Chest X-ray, PA view. Patient: 26 years old, sex F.
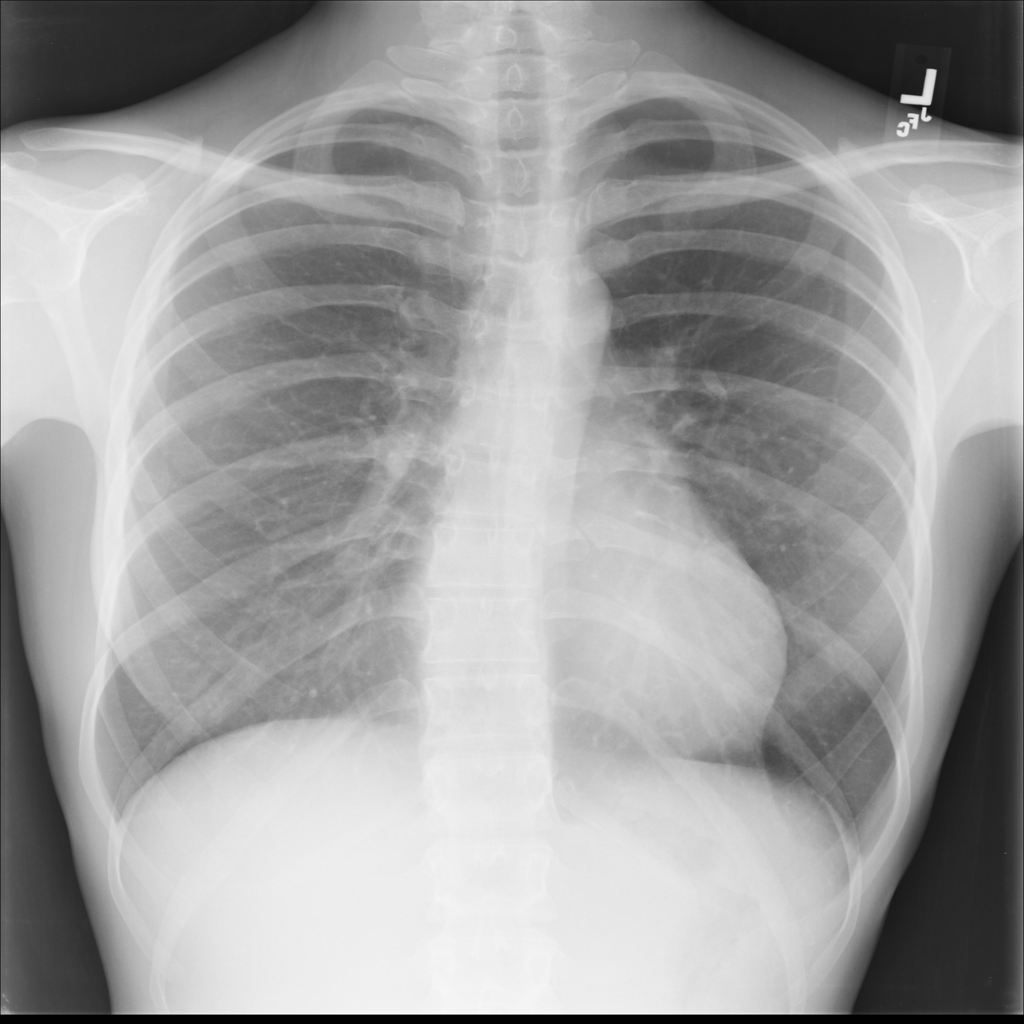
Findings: No Finding